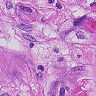
Metastatic tissue present: yes